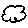
Label: cloud